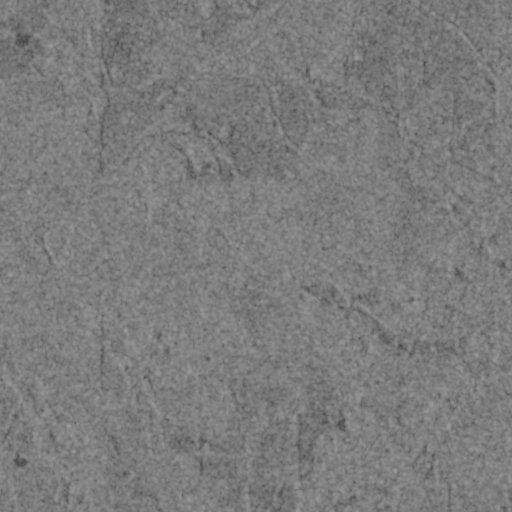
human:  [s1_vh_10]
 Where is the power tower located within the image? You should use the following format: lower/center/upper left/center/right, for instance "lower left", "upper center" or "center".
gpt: The power tower is located in the upper left of the image.
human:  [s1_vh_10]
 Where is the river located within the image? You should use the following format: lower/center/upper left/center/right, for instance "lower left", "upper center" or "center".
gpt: The river is located in the left of the image.
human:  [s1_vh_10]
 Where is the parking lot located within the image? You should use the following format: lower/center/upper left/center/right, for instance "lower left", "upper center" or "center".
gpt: There is no parking lot in the image.

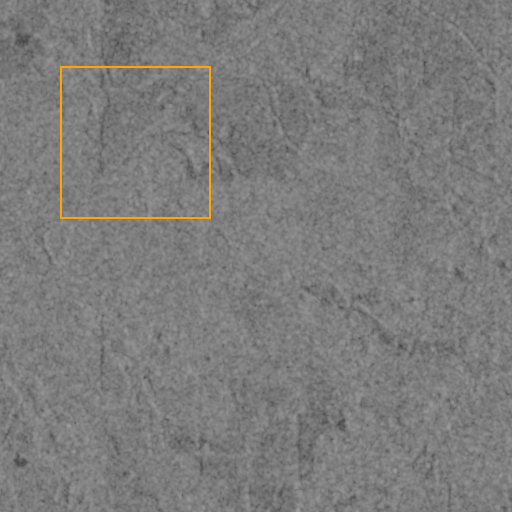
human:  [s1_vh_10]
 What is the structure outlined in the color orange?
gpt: There is no orange outline.
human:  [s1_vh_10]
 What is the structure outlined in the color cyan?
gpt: There is no structure outlined in cyan.